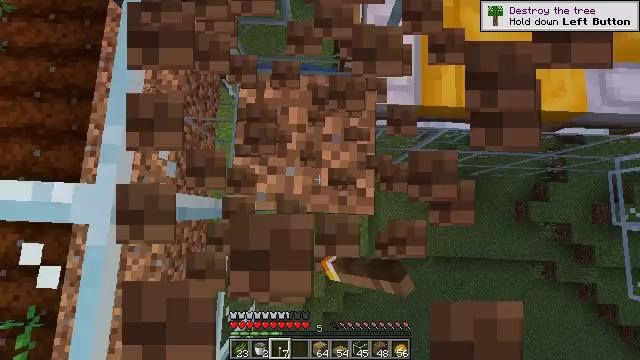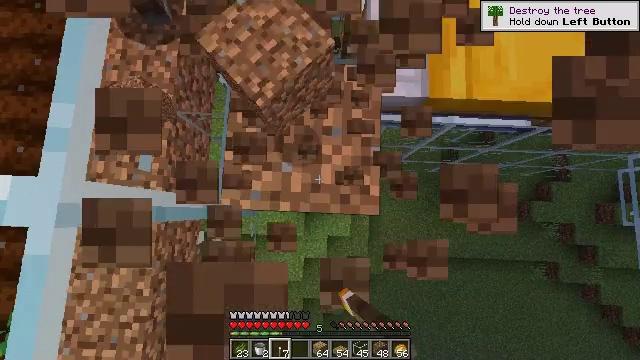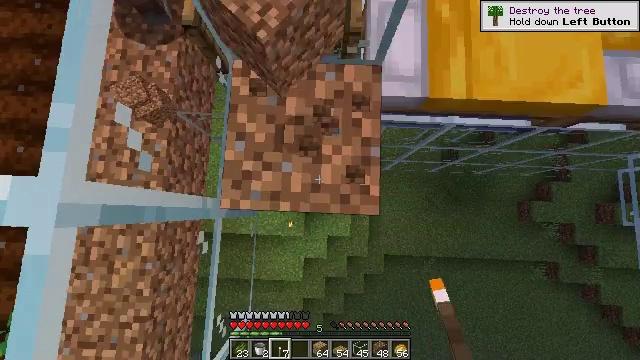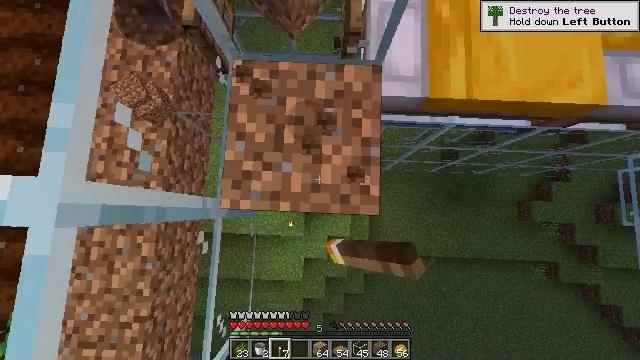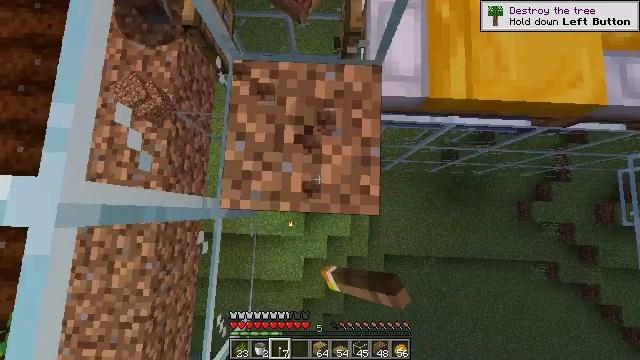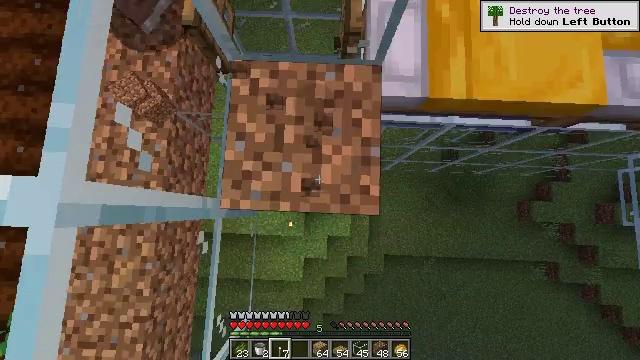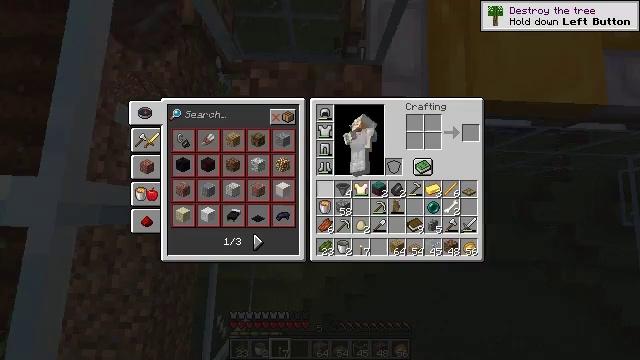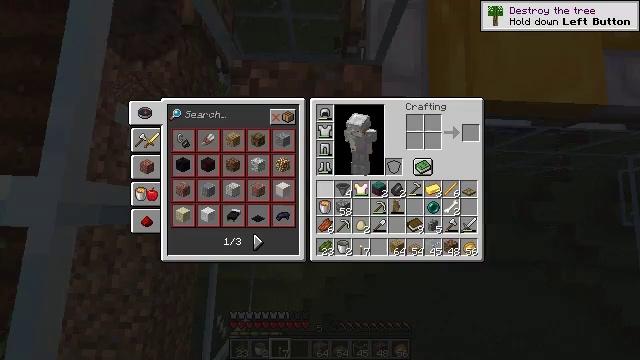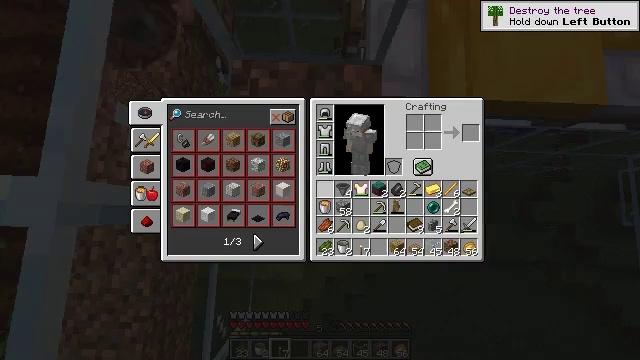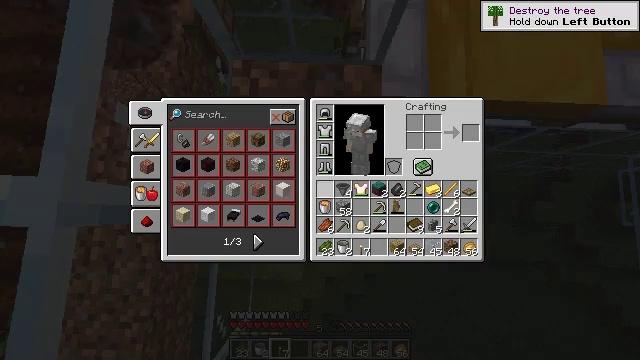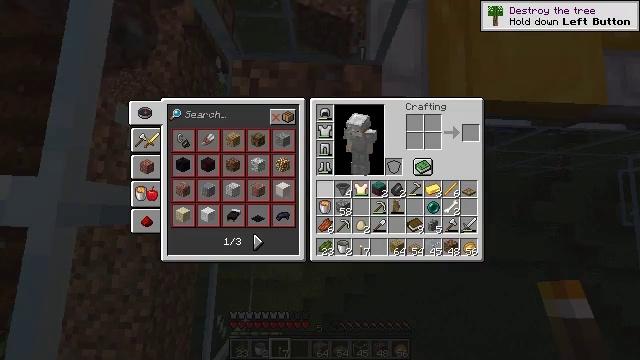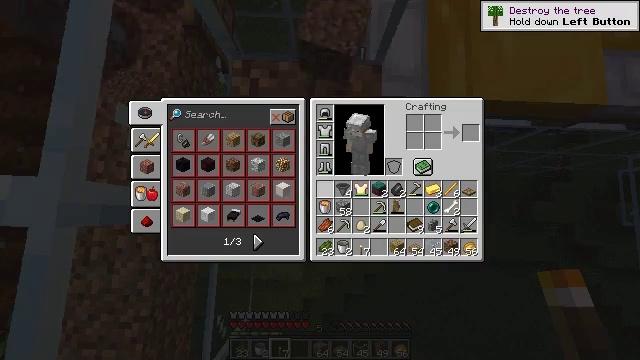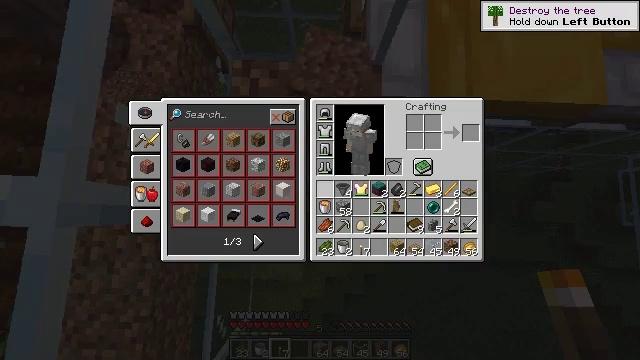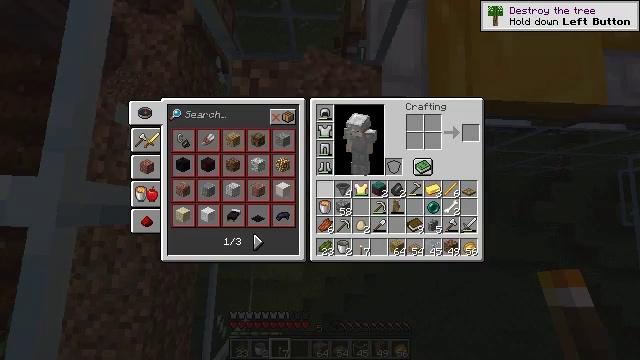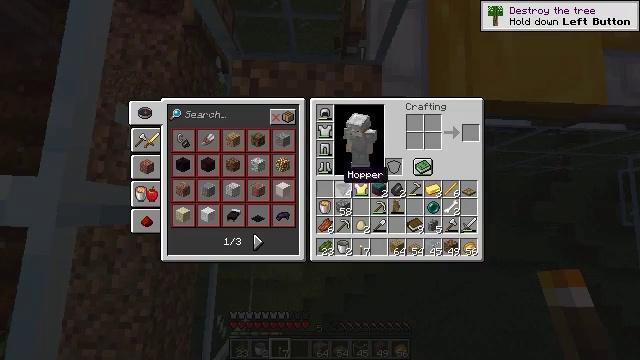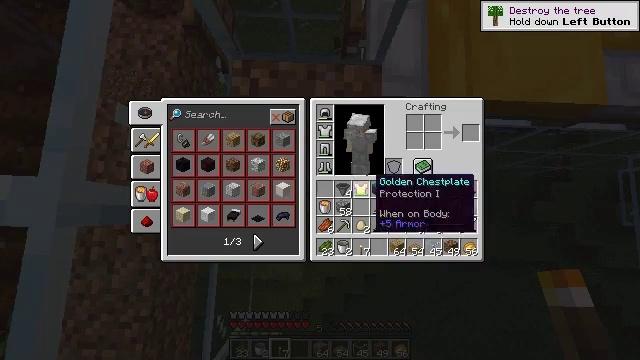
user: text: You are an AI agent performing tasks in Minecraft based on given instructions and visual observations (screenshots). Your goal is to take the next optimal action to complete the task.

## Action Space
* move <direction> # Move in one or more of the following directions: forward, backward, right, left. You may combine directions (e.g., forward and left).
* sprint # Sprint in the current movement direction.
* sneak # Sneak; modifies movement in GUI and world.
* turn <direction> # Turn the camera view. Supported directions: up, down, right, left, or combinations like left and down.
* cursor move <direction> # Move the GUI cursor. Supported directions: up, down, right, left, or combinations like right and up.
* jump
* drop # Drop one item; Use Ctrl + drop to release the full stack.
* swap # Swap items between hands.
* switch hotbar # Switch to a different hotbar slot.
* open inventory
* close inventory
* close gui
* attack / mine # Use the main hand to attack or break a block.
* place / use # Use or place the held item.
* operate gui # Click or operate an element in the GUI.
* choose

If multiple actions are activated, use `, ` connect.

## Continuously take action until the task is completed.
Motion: motion action
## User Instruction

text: Mine dirt from the ground.
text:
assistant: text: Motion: attack / mine
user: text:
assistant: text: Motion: attack / mine
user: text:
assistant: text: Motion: attack / mine
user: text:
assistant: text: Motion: attack / mine
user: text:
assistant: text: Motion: no_op
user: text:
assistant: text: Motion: open inventory
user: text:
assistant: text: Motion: open inventory
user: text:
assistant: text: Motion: open inventory
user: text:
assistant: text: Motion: no_op
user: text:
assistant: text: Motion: no_op
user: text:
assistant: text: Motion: no_op
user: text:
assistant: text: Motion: no_op
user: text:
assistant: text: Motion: no_op
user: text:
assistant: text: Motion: cursor move right
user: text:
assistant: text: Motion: cursor move right and down
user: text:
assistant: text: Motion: cursor move right and down
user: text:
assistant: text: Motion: cursor move right and down
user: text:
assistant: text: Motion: no_op
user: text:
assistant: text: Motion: cursor move down
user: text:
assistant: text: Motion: no_op
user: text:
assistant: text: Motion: no_op
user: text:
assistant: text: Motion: no_op
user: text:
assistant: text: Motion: no_op
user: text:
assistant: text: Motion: no_op
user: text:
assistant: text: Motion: no_op
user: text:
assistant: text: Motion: no_op
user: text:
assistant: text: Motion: no_op
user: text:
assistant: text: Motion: operate gui
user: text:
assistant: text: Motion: cursor move down, operate gui
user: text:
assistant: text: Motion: cursor move down